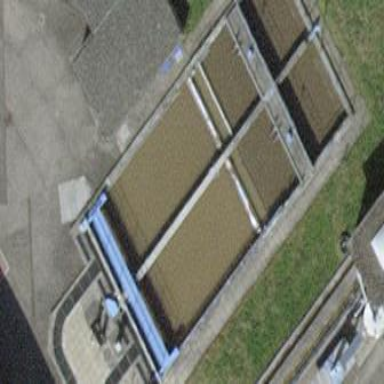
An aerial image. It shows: Body of wastewater.